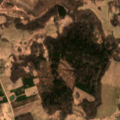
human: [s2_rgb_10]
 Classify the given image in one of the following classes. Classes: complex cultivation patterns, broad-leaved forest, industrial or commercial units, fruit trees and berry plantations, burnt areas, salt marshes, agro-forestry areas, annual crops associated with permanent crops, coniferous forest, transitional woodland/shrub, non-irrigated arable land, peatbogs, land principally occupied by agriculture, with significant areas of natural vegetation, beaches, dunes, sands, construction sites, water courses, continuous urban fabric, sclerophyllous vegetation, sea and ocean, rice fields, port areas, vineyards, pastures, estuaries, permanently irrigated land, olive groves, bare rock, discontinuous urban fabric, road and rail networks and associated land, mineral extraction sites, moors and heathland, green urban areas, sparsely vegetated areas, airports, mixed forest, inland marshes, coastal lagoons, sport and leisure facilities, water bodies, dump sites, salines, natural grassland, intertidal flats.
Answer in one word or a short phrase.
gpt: pastures, land principally occupied by agriculture, with significant areas of natural vegetation, broad-leaved forest, mixed forest, transitional woodland/shrub